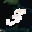
Label: 3